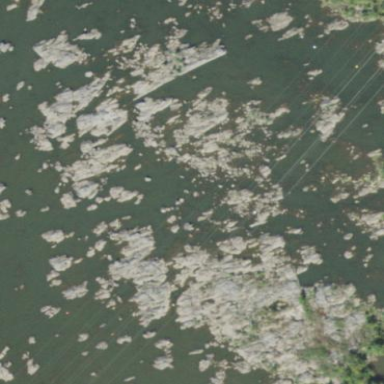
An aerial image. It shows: Bare rock islet in the natural surroundings.